Field crop: tomato
Growth stage: 1
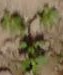
Species: portulaca